Question: What is the general theme of the messages?
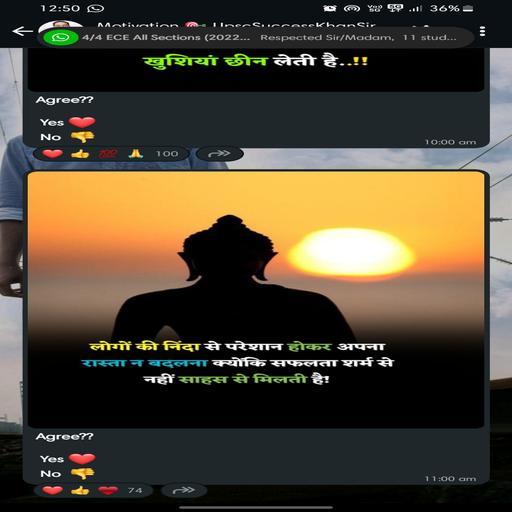
Answer: Motivation